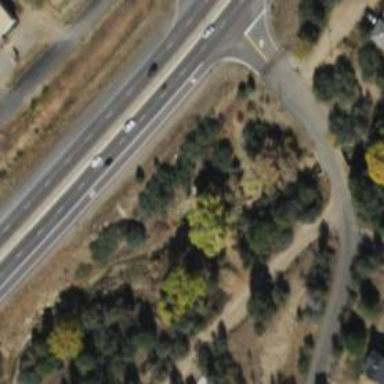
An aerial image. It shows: Asphalt road classified as primary highway with expressway characteristics.